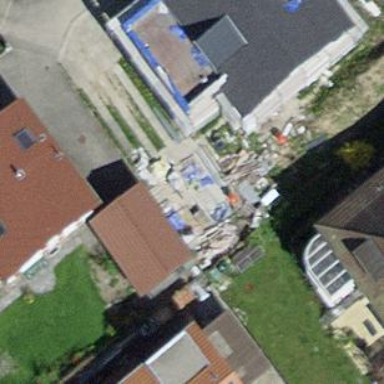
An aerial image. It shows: Garage.